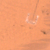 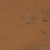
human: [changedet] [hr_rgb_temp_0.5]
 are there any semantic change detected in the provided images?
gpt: Nothing has changed in this area.